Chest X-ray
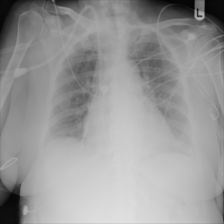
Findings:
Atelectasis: negative
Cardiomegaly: negative
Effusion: negative
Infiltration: negative
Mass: negative
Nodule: negative
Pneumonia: negative
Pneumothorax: negative
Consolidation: negative
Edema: negative
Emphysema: negative
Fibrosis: negative
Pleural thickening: negative
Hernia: negative